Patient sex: M
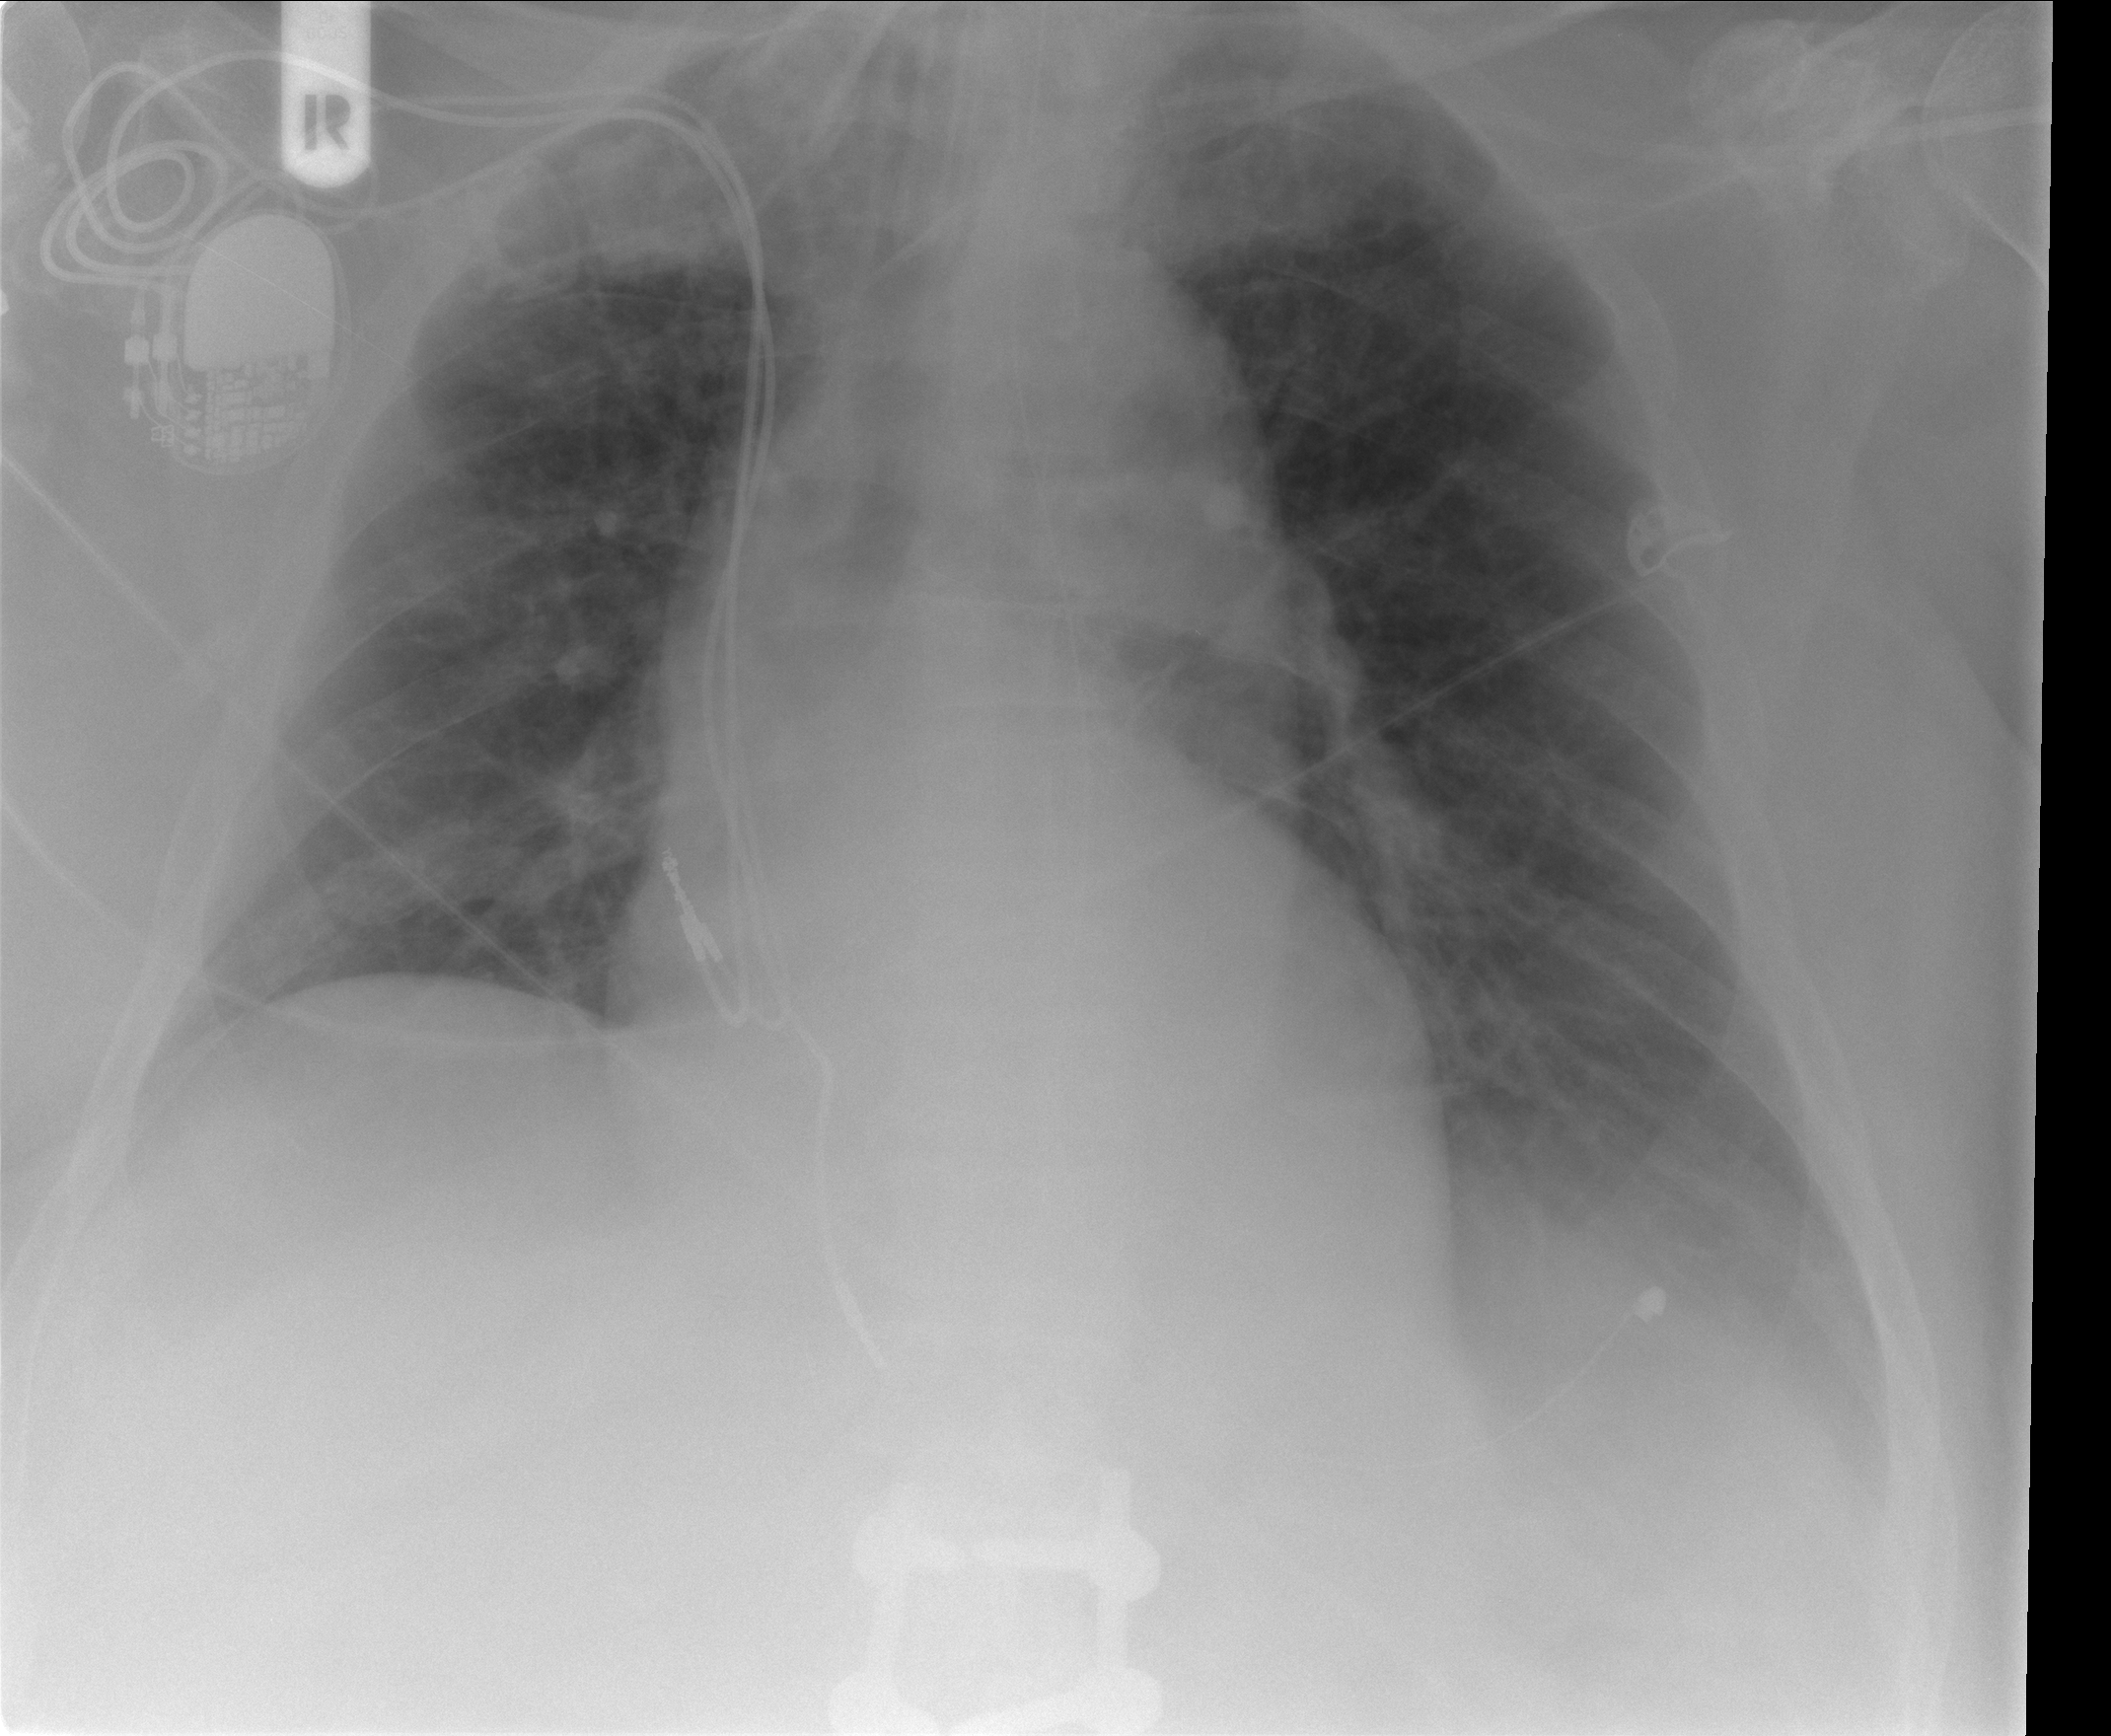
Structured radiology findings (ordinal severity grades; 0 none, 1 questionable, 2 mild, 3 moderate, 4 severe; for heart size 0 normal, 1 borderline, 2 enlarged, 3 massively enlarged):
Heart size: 0
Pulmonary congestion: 2
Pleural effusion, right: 0
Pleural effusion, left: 2
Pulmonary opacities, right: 1
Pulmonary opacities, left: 1
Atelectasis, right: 2
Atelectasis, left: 2